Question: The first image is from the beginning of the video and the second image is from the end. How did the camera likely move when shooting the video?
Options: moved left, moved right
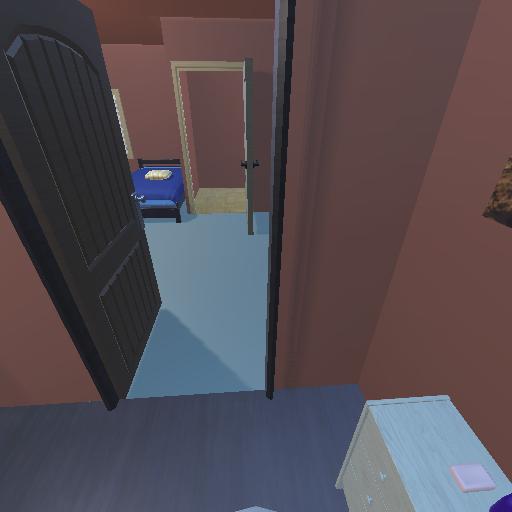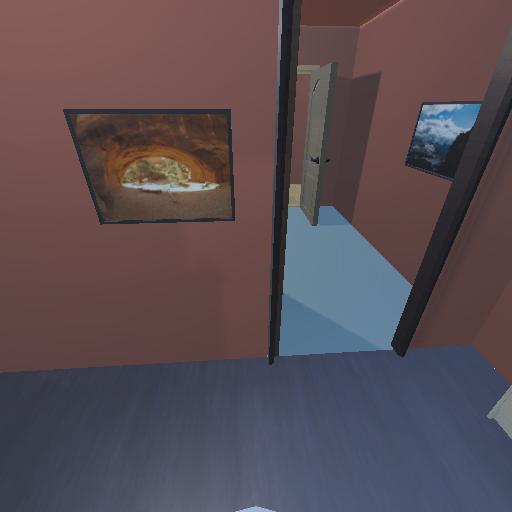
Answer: moved left